Question: I am having a strange issue that i am unable to solve. In my Storyboard, i have set the height of a custom UITableViewCell to be 100.

But when i run the program, the height is not hundred, its 90 and i don't know why. The issue wasn't there until i updated the project to iOS 7. It might be the AutoLayout but Auto layout was already enabled when my app was running on iOS 6 SDK.
Can anyone point out what could be the problem and how i can fix it? Thanks!
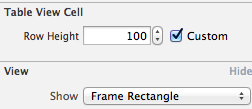
Answer: Is this the only cell that is supposed to have a row height of 100? If not, I'd try changing the row height attribute of the table view itself.
If this is the only cell, another thing I'd check is if any of your constraints were changed when the project was updated to iOS 7. If you have any ambiguous or conflicting constraints set, they'll show up if you click the yellow/red indicator to the side of the scene in question.
The last thing to check would be if you're calling
'''
- (CGFloat)tableView:(UITableView *)tableView heightForRowAtIndexPath:(NSIndexPath *)indexPath
'''
anywhere. I doubt that's the problem, but you never know.